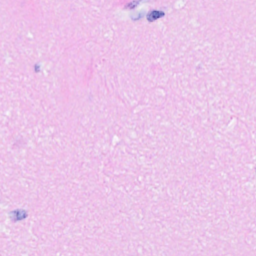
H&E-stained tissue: Breast